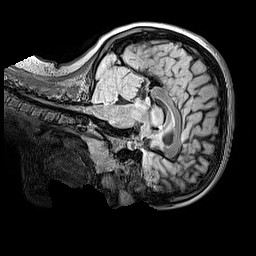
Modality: FLAIR
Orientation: sagittal
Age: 10
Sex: female
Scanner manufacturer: siemens
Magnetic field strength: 3 T
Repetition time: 5 s
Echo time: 0.388 s